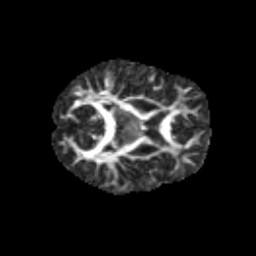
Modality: FA
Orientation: axial
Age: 10
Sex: male
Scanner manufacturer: siemens
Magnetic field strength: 3 T
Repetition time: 3.8 s
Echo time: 0.07 s